Question: I currently have a 2 level tree view that displays departments and then assets within those departments. To do this I am using a sql stored procedure to prepare the data. See the attatched file to see the output of this stored procedure.

I am wondering how to go about adding in another level. IE I want to have a tree view that started with SITE's that have Departments which have Assets. IE I want to add a grand parent to the tree view.
What would the sql look like for this.
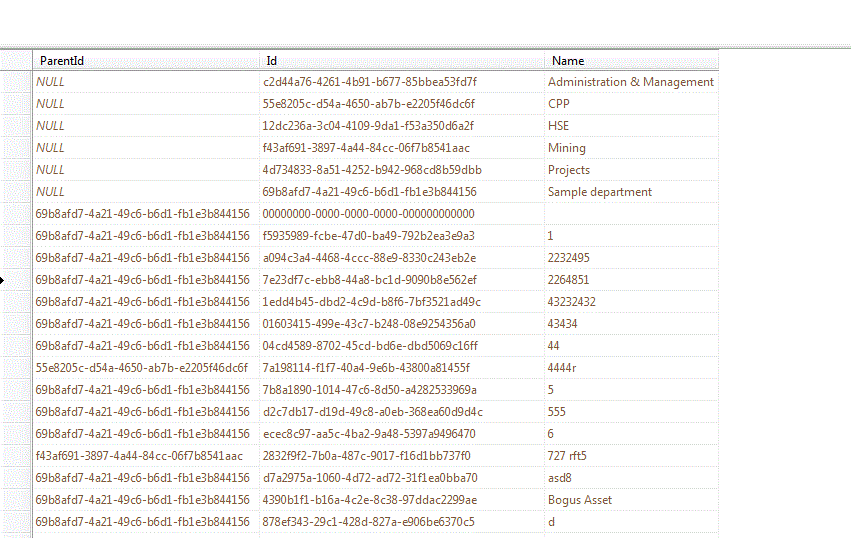
Answer: I think you will have to modify the parentId values for the current root records and leave the SITE record solely with NULL parentId while the present six roots should have parent id which points to the SITE grand parent.